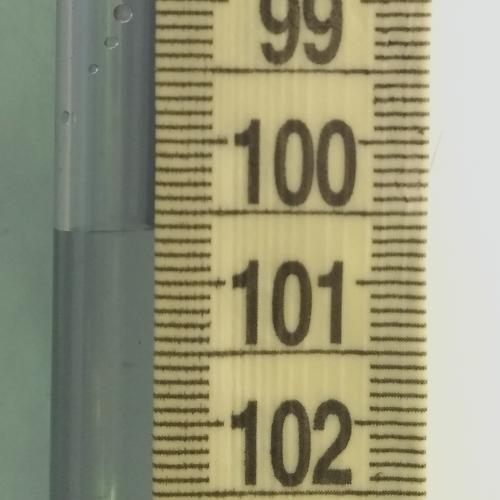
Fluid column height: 100.6 cm